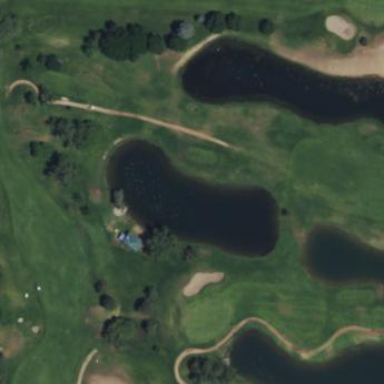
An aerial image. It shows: Water hazard on golf course. The hazard is natural water feature.